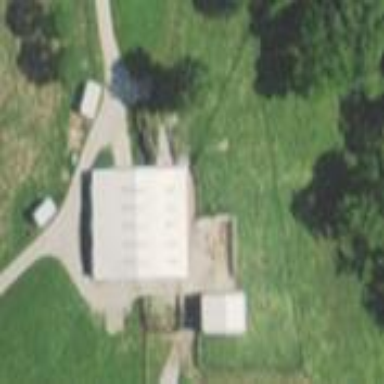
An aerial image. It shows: Farmyard area.